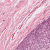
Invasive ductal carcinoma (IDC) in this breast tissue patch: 0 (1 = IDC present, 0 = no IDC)